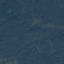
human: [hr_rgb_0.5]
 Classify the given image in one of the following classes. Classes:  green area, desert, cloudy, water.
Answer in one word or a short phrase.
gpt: green area